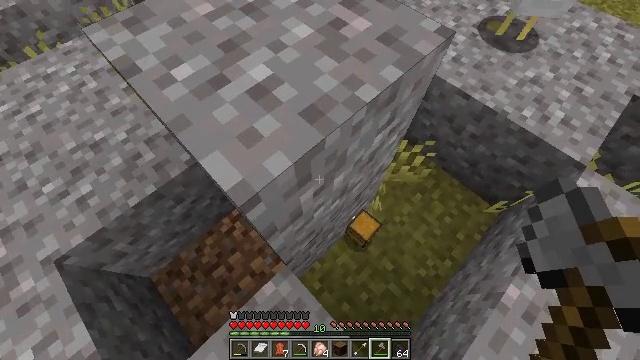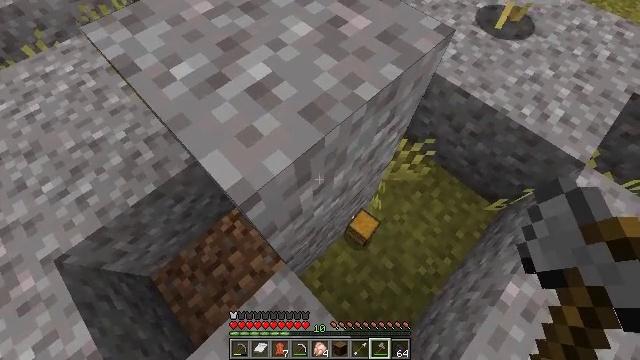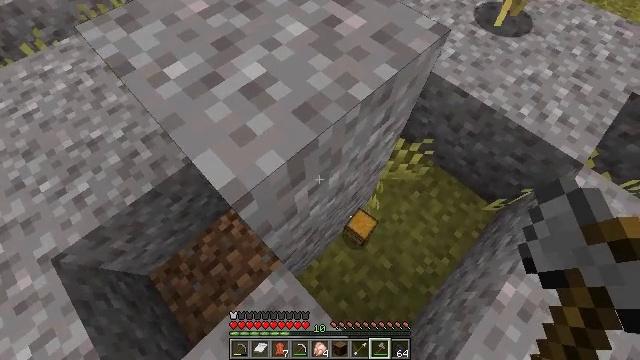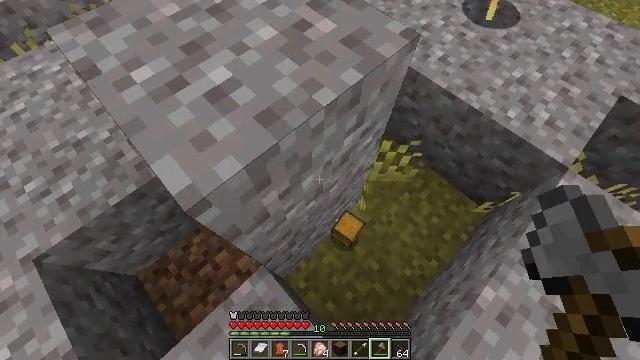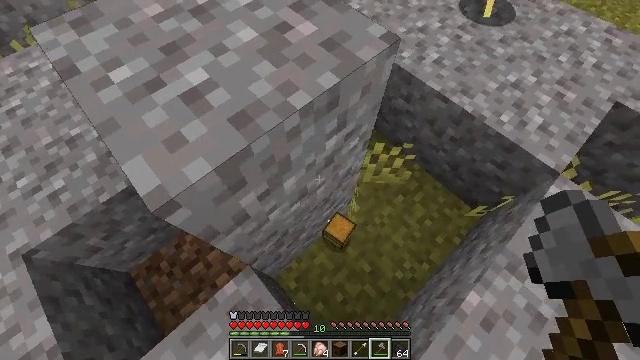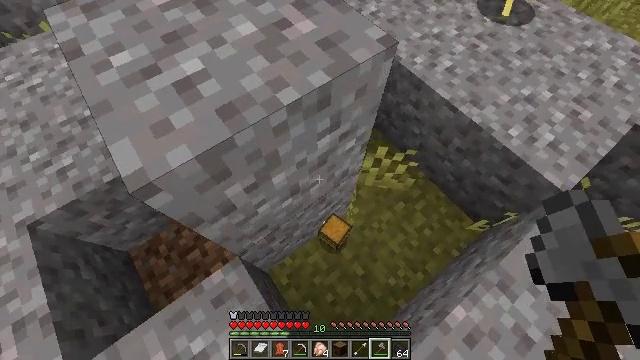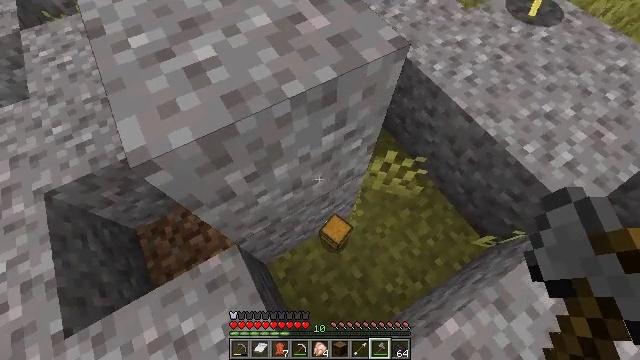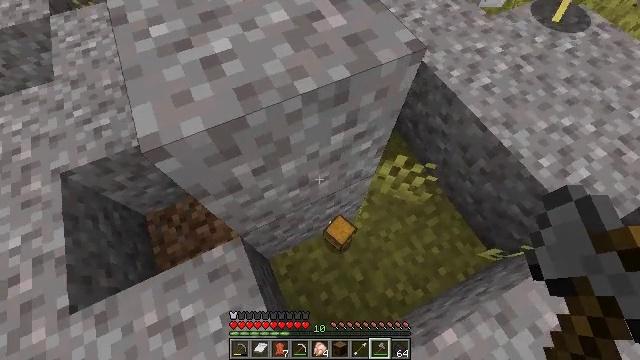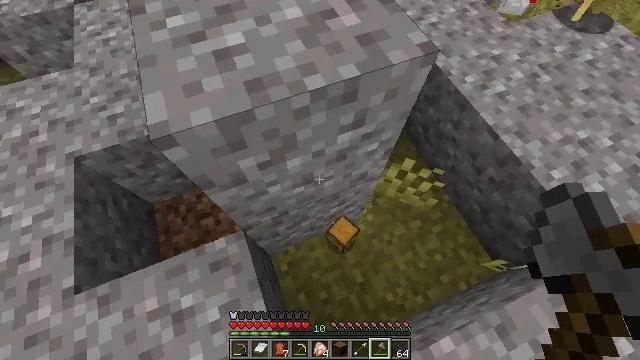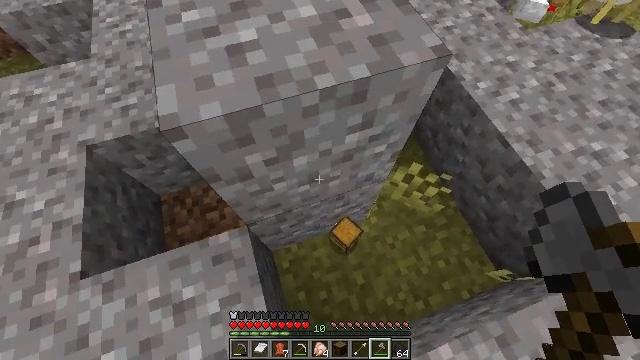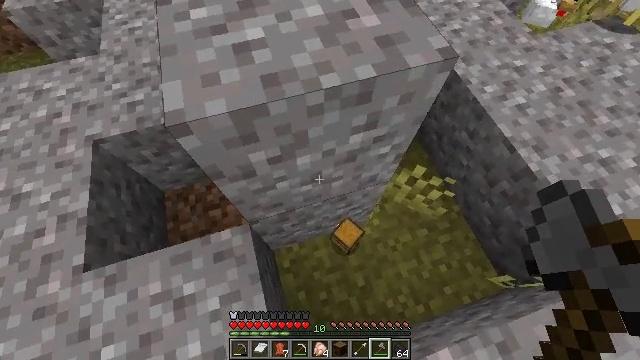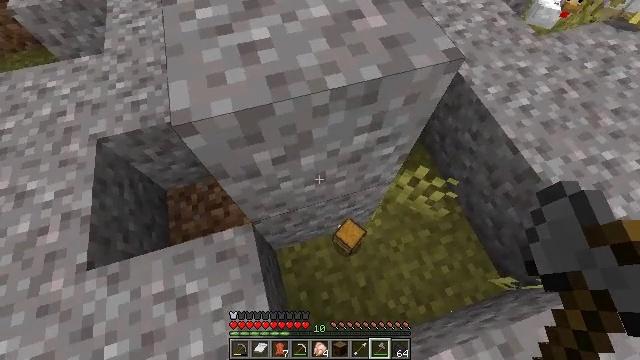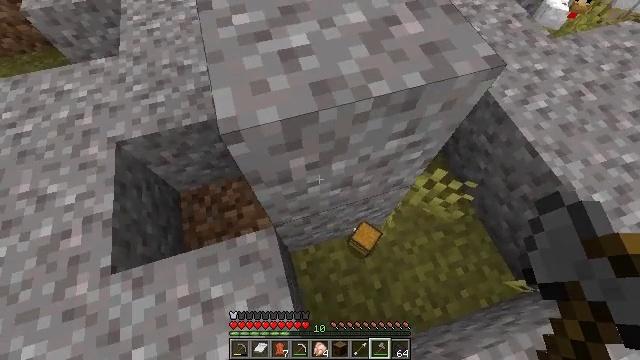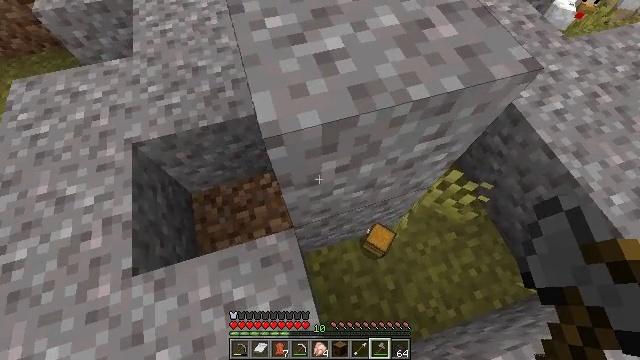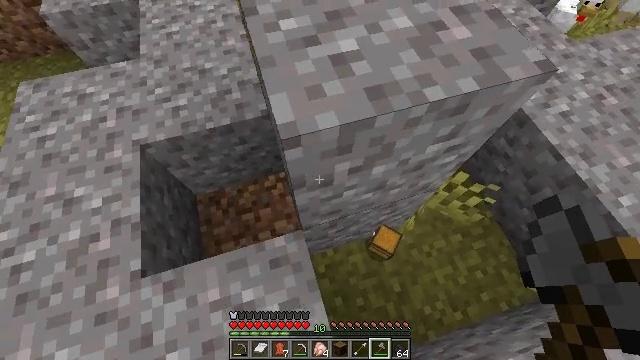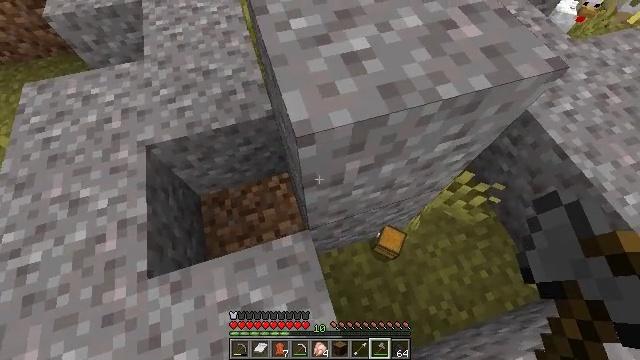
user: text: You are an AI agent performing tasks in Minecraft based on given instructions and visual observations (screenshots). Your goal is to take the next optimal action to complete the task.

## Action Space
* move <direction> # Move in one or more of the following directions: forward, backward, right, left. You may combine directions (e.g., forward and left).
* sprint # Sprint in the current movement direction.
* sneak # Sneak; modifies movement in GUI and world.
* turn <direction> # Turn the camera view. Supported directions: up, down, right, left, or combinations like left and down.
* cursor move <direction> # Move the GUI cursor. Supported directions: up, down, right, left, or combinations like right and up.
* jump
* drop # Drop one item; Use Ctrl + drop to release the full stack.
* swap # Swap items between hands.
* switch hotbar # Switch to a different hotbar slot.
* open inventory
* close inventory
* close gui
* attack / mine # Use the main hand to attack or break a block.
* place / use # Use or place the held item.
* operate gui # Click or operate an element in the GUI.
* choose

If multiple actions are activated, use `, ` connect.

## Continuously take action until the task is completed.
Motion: motion action
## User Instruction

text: Remove a stick from the inventory.
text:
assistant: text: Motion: no_op
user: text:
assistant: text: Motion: move right
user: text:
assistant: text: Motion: move right
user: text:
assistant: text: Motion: turn left
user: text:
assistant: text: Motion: turn left
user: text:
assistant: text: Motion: turn left
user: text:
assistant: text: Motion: turn left
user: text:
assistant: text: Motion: turn left
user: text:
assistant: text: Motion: turn left
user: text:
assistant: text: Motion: turn left
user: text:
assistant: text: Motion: move left
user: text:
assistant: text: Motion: move left
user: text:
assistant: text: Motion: no_op
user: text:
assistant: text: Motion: no_op
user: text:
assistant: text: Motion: no_op
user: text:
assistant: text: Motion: no_op
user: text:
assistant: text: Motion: no_op
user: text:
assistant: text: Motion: move forward
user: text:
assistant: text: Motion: move forward
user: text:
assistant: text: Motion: no_op
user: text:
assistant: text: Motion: no_op
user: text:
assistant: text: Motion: turn right
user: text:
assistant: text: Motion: turn right and down
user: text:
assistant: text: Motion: turn right and down
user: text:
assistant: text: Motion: turn right
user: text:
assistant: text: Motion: no_op
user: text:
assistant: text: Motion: move right
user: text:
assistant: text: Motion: move right, turn left
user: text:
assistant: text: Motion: turn left
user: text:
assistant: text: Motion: turn left